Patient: sex M, age 51
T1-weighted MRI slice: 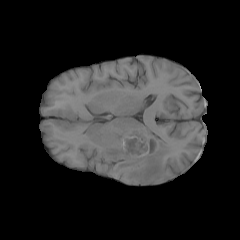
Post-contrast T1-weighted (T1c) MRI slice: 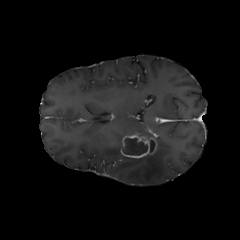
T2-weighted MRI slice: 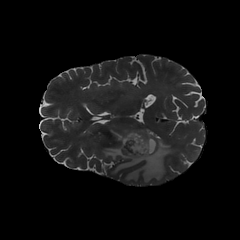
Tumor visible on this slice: yes
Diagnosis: Glioblastoma, IDH-wildtype
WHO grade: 4